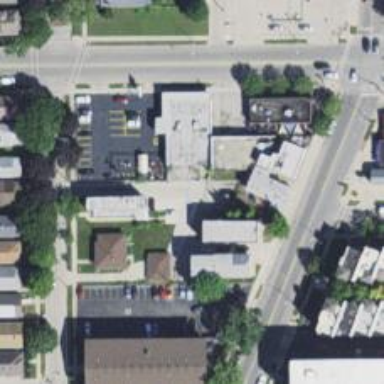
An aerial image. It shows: Alley classified as service road.